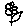
Label: flower